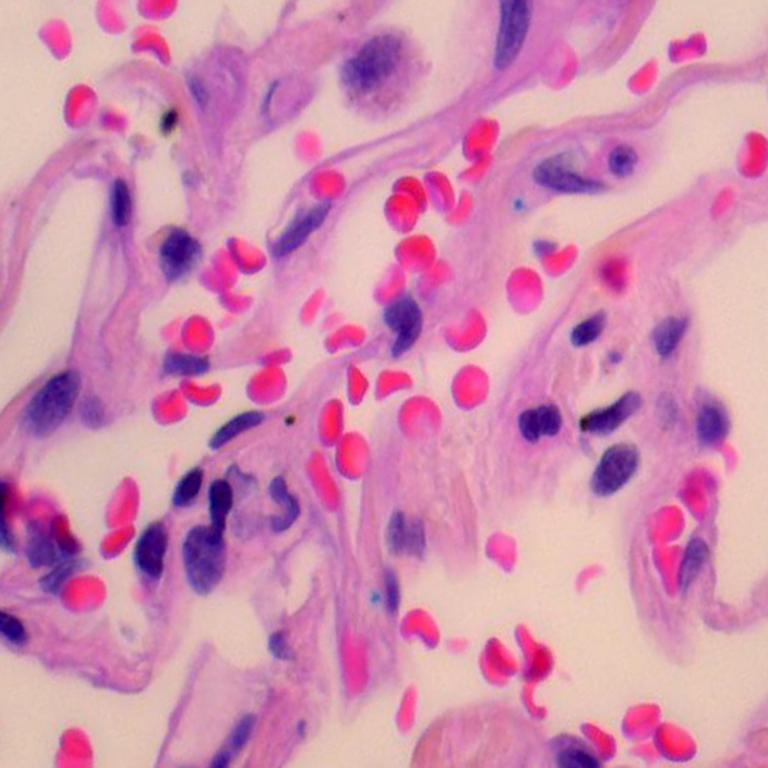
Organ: lung
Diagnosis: benign